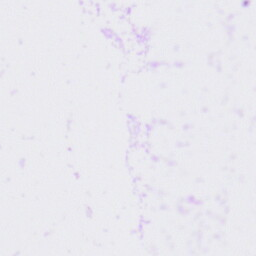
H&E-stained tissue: Tonsil